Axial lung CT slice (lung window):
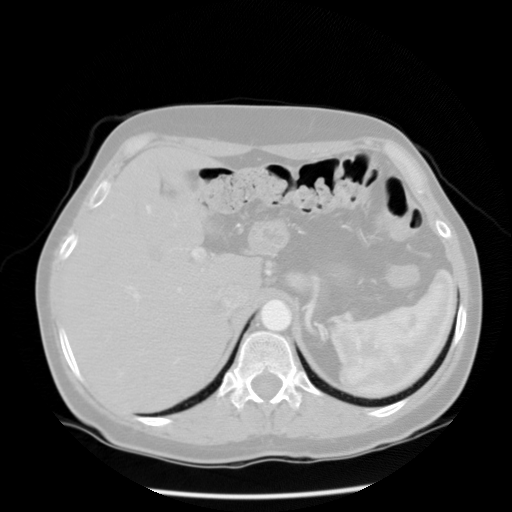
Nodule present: no